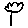
Label: flower